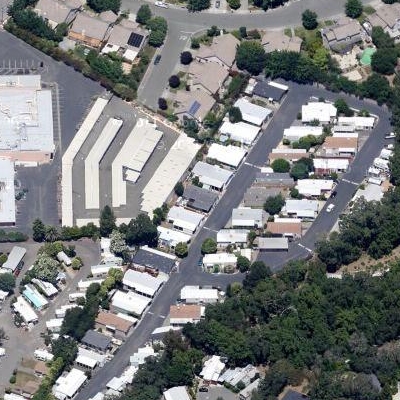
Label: Resident